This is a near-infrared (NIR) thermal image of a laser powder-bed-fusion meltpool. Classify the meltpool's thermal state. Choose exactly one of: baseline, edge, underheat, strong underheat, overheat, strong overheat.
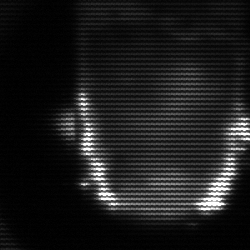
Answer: baseline